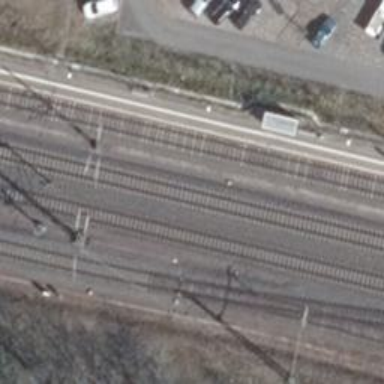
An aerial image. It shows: Public transport stop position along the railway.